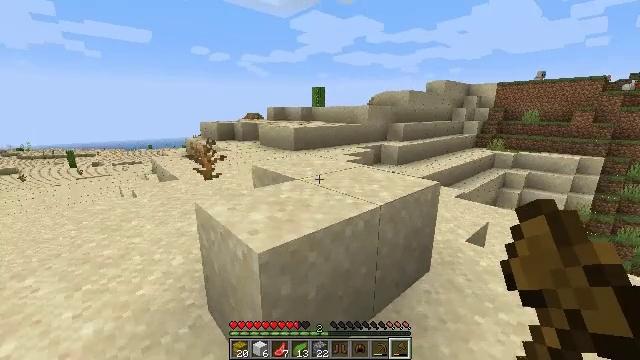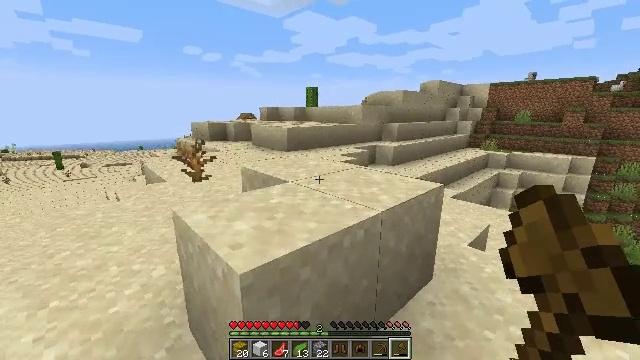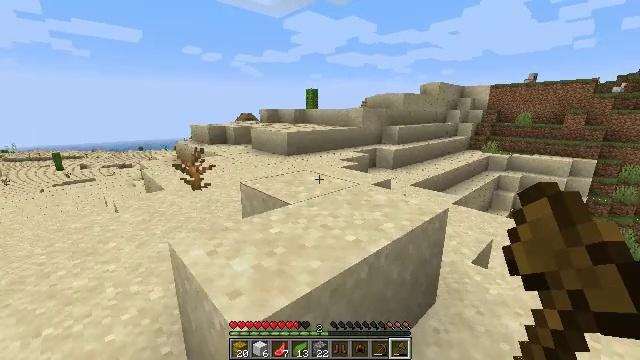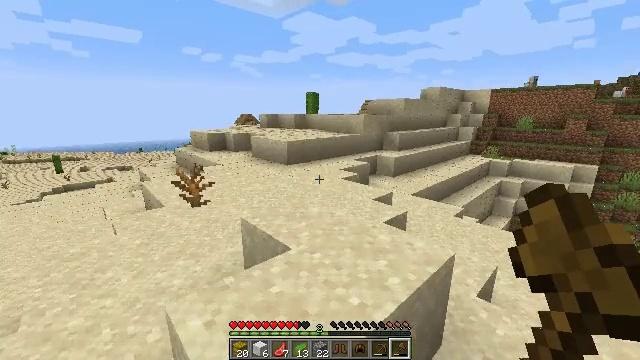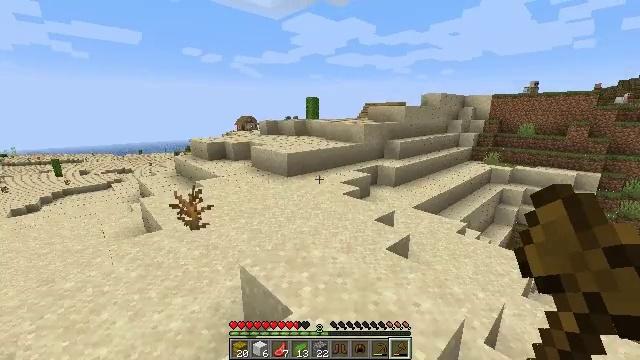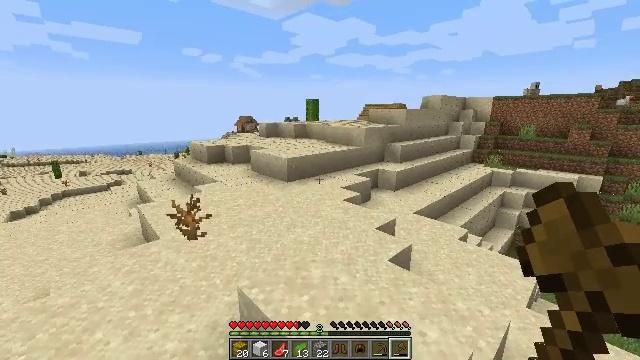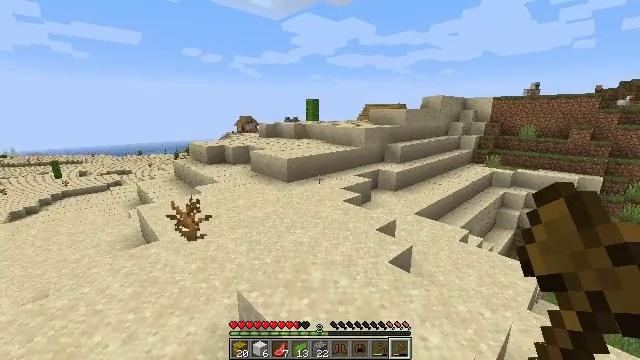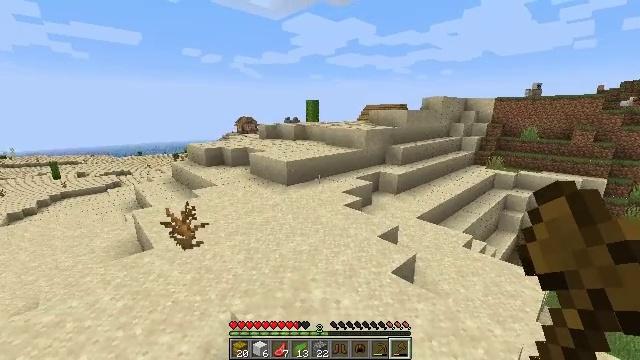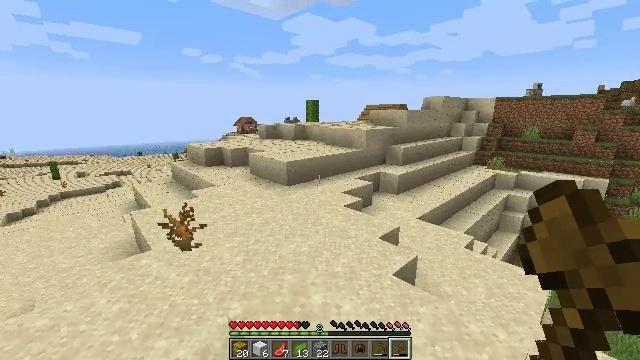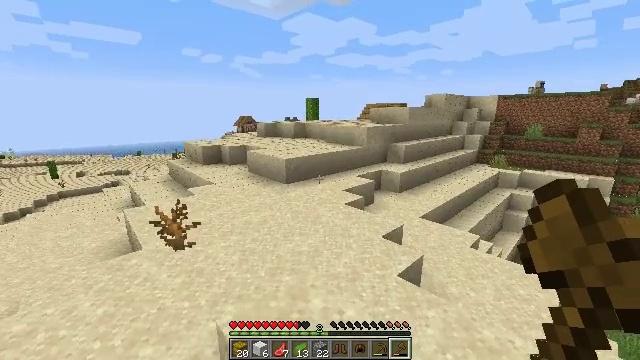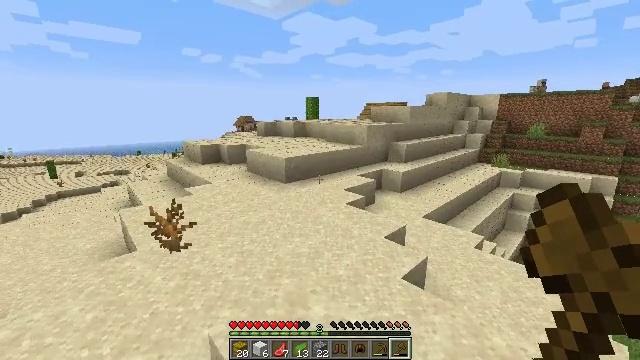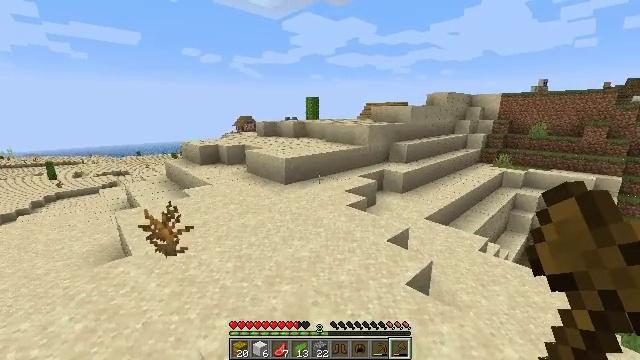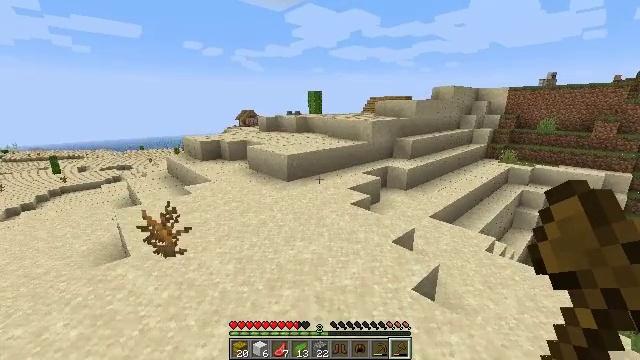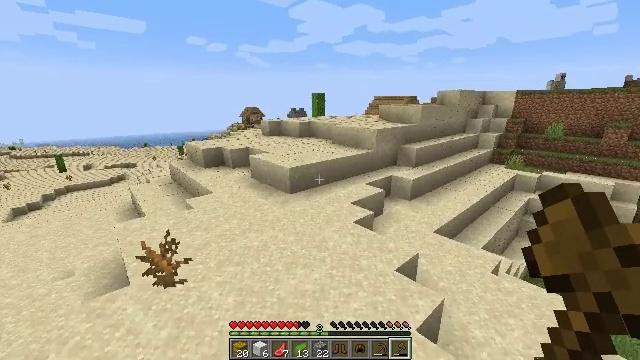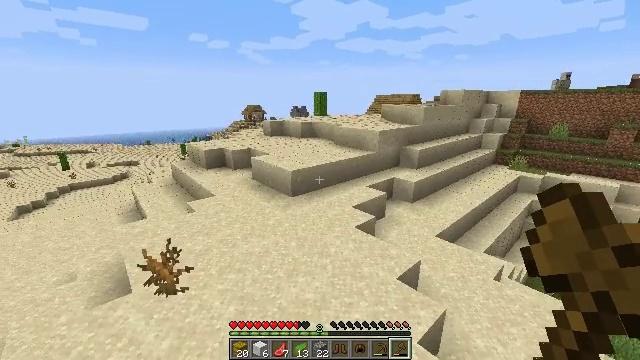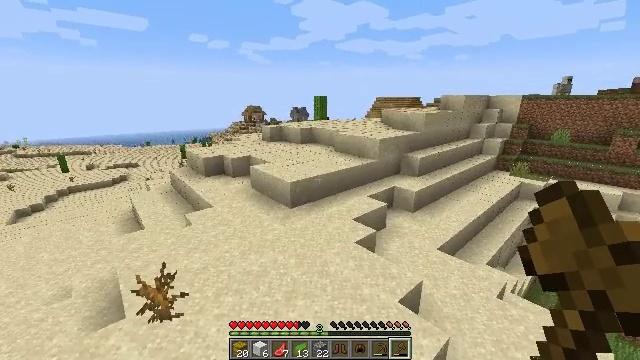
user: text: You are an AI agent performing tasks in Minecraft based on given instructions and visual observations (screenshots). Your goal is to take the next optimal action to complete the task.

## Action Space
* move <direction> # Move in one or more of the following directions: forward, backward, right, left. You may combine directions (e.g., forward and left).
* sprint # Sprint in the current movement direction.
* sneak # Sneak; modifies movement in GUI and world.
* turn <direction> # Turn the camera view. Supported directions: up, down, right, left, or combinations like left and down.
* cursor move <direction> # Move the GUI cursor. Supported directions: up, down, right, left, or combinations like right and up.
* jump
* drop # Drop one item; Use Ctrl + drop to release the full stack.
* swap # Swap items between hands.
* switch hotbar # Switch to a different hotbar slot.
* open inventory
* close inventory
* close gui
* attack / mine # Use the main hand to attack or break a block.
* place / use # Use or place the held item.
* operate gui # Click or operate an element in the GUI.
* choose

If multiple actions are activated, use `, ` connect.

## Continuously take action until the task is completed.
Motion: motion action
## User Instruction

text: Break the oxeye daisy to gather it.
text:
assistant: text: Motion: move forward, turn right
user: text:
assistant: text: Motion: move forward, jump
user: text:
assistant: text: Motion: move forward, jump
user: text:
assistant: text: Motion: move forward, jump
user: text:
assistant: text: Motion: move forward, jump
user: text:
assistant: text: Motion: move forward, jump
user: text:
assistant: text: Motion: move forward, jump
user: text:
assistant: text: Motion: move forward, jump
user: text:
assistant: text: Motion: move forward, jump
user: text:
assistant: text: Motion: move forward, jump
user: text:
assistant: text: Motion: move forward, sprint, jump
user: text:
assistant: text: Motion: move forward, sprint, turn down, jump
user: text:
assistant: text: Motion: move forward, sprint, jump
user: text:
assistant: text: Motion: move forward, sprint, jump
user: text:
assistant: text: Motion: move forward, sprint, jump
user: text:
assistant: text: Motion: move forward, jump
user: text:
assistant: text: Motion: move forward, jump
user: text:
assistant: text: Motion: move forward, jump
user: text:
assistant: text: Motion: move forward, jump
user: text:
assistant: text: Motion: move forward, jump
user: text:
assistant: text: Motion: move forward, jump
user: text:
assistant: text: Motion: move forward, sprint, jump
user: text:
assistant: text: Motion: move forward, sprint, jump
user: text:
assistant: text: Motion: move forward, sprint, jump
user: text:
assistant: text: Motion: move forward, sprint, jump
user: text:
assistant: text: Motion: move forward, jump
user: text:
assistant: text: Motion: move forward, jump
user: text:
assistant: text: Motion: move forward, jump
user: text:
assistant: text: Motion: move forward, jump
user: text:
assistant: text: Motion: move forward, jump